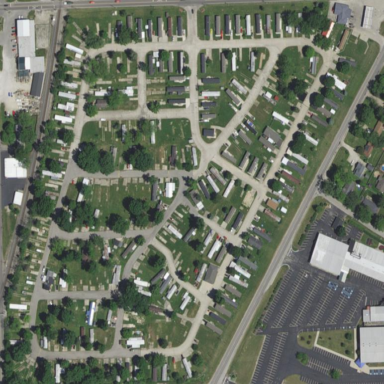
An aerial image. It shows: Residential area with mobile homes.